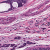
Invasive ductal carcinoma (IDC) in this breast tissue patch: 0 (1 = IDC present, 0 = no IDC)